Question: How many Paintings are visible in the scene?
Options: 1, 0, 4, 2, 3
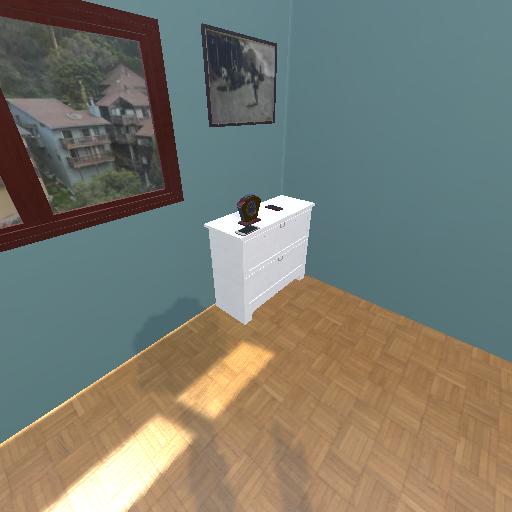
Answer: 1